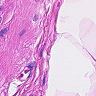
Metastatic tissue present: no